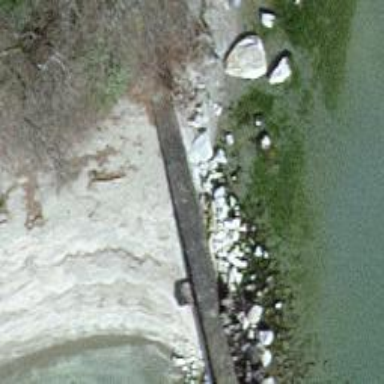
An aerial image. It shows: Man-made pier.